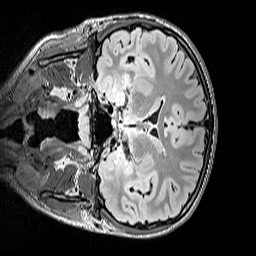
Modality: FLAIR
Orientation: coronal
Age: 13
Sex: female
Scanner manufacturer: siemens
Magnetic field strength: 3 T
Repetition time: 5 s
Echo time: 0.388 s